Field crop: maize
Growth stage: 2
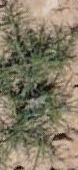
Species: salsola